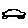
Label: car